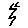
Label: zigzag